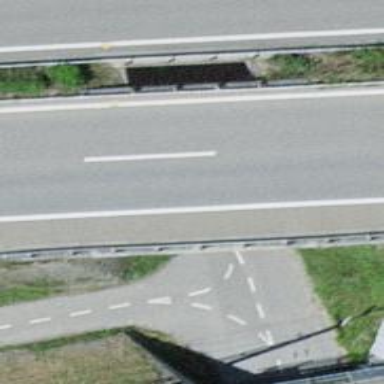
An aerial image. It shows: Motorway bridge with asphalt surface.